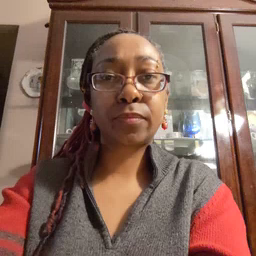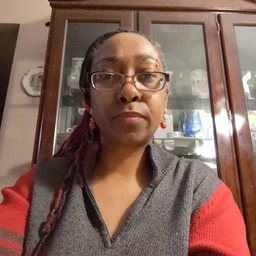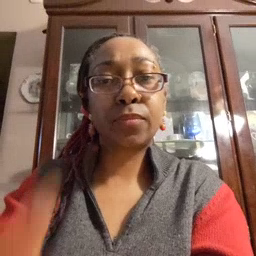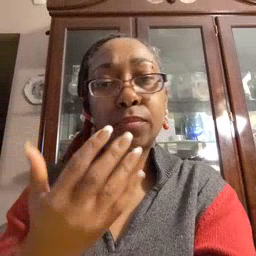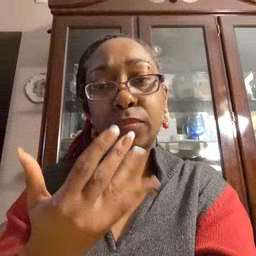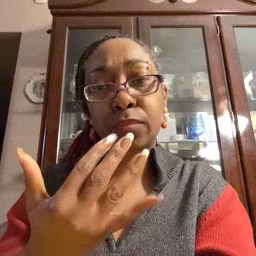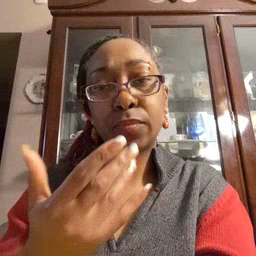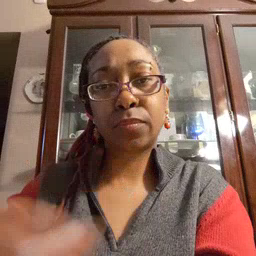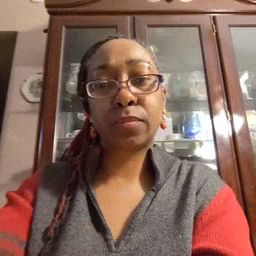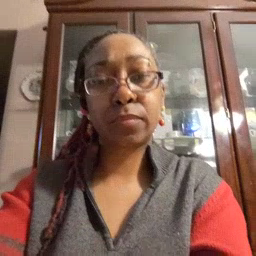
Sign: wait